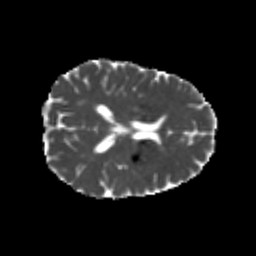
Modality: MD
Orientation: axial
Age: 26
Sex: female
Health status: healthy
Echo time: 0.074 s